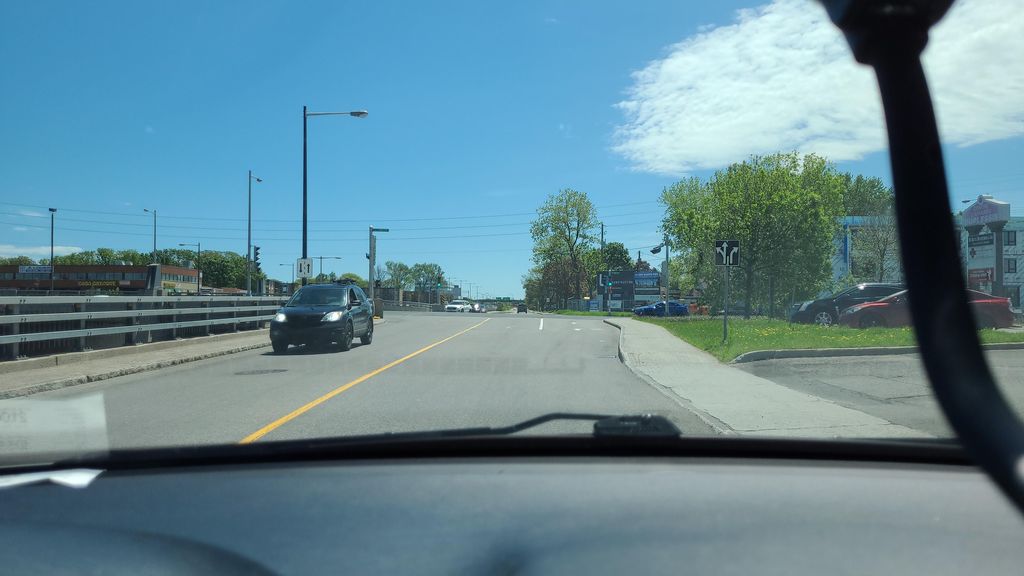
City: quebec_city